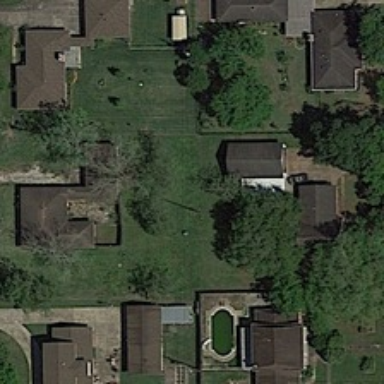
The symmetrical distribution of houses on both sides of the road .